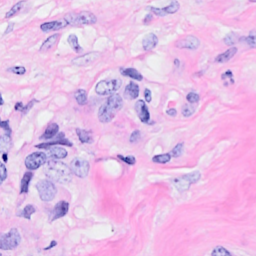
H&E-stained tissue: Breast